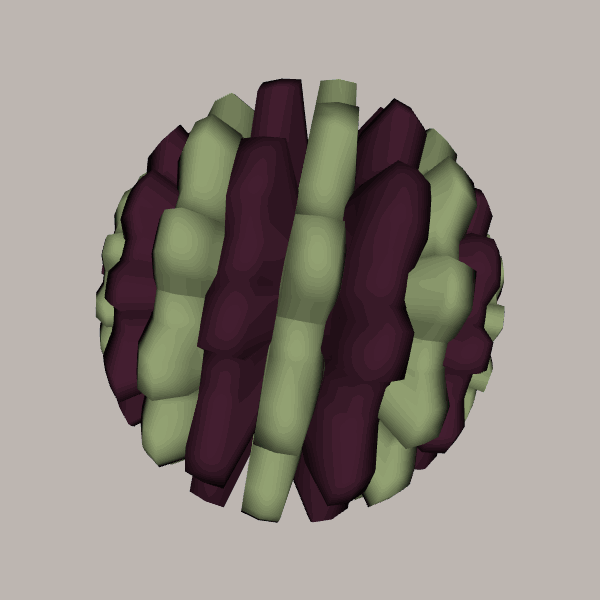
Background: light